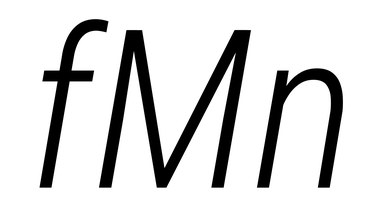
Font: Roboto-Italic_Condensed_Light_Italic